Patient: sex M, age 43
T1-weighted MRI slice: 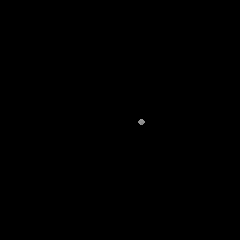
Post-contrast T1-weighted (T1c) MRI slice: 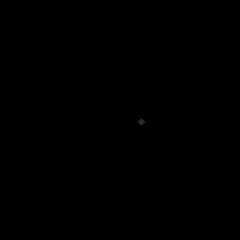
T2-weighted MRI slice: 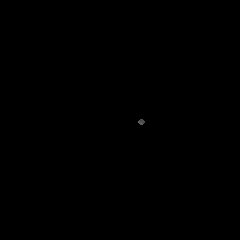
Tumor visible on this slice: no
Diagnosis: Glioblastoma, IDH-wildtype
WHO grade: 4